Question: So what I'm trying to accomplish is to have a div centered on the page ('margin: auto auto;') with a navigation 'div' just to the left of it.
The idea being the navigation 'div' can be switched on or off (so may or may not be there). If its there or not should not interferer with the centering of the main div.
Below is an example

I've tried a few things
- Wrapping both divs with a main div. Setting the main div to 'margin: auto auto' and then setting both child divs to 'float: left'. The problem is that when the nav div dissapears the entire thing shifts left. - Keeping the middle div 'margin: auto auto;' floating the nav div left and then using 'margin-left' but this changes when the page gets bigger or smaller.
Any pointers would be appreciated in the best way to do this. I was hoping to avoid tables.
<URL>
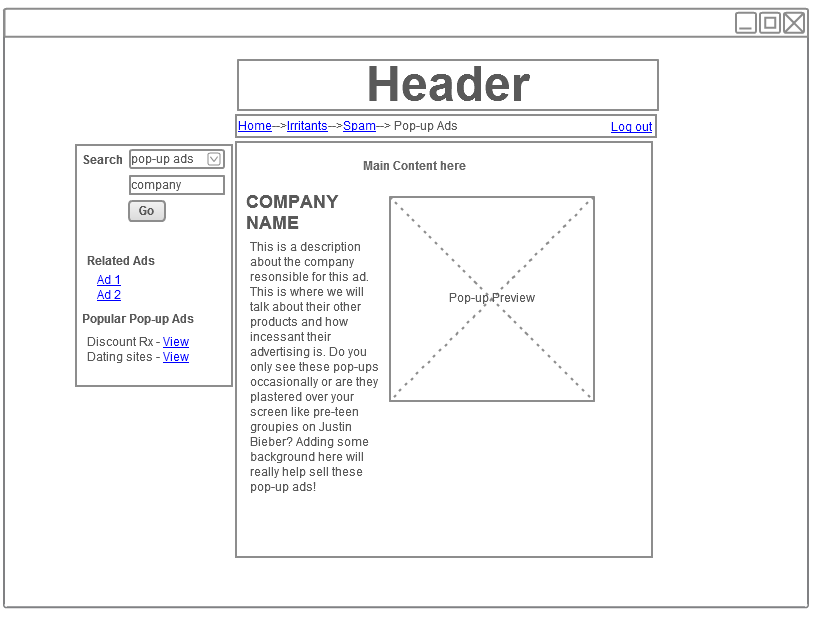
Answer: Try this:
In your html:
'''
<body>
<div class="encasing">
<div class="leftmenu"></div>
</div>
</body>
'''
In your css:
'''
html, body
{
width: 100%;
height: 100%;
}
div.encasing
{
top: 50px;
margin-left: auto;
margin-right: auto;
width: 70%;
height: 500px;
background-color: green;
position: relative;
}
div.leftmenu
{
right: 100%;
width: 10%;
height: 300px;
background-color: red;
position: absolute;
}
'''
The important parts are:
- - - - -
The idea here is to make the left menu use the position of the center block and then adjust itself. Right: 100% will put the right edge of the menu on the left edge of the menu.
In the end, a really good trick in css is that absolute positioned elements adjust themselves relative the the nearest relative or absolute positioned parent. :)